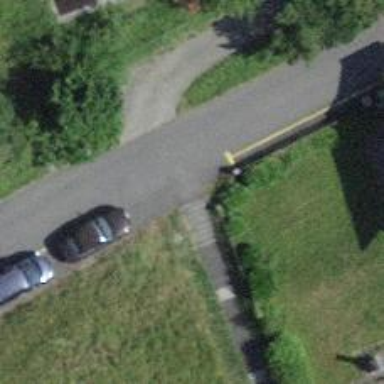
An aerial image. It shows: Steps made of asphalt.